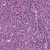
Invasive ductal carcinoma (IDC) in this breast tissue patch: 1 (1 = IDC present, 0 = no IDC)